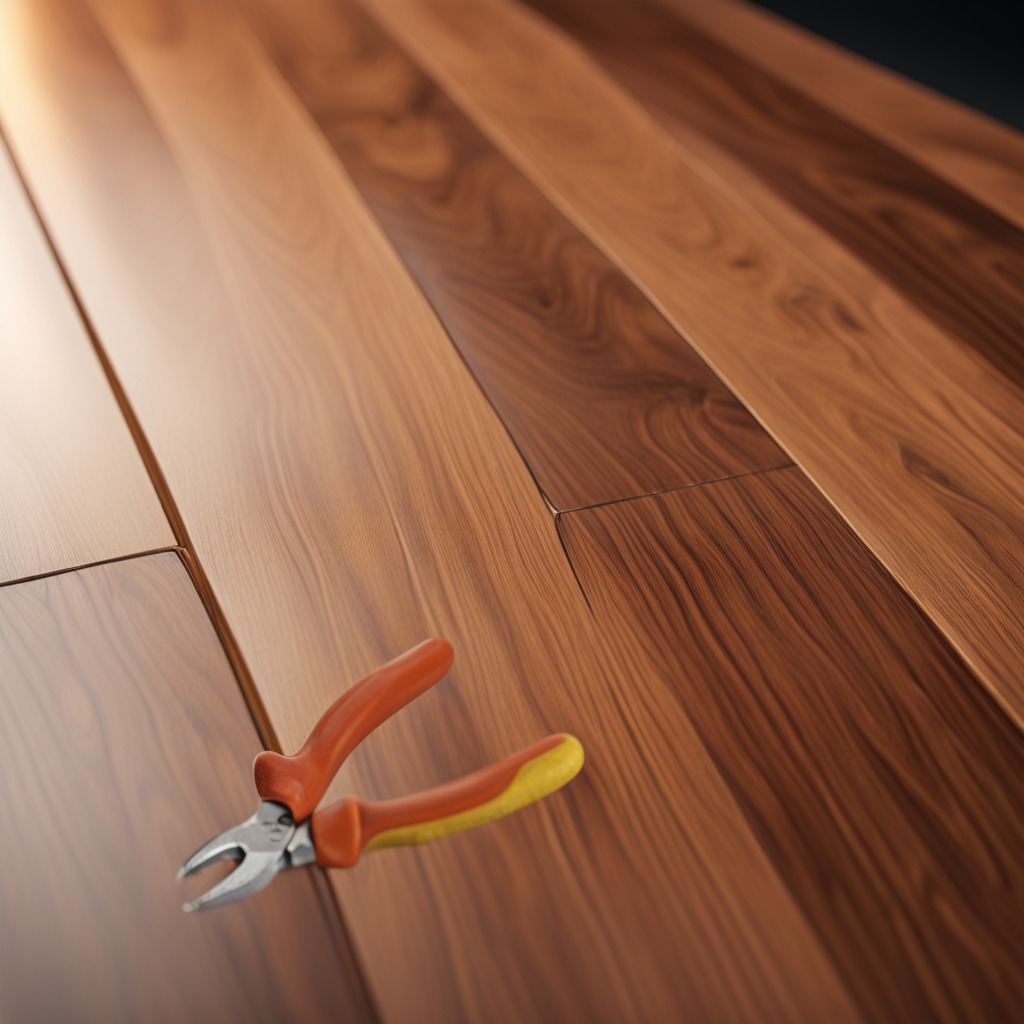
A plier is lying on the wooden table in a carpentry studio.